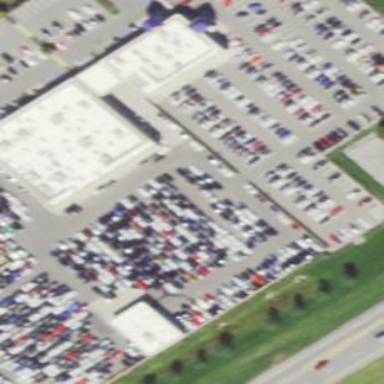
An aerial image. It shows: Car shop building.